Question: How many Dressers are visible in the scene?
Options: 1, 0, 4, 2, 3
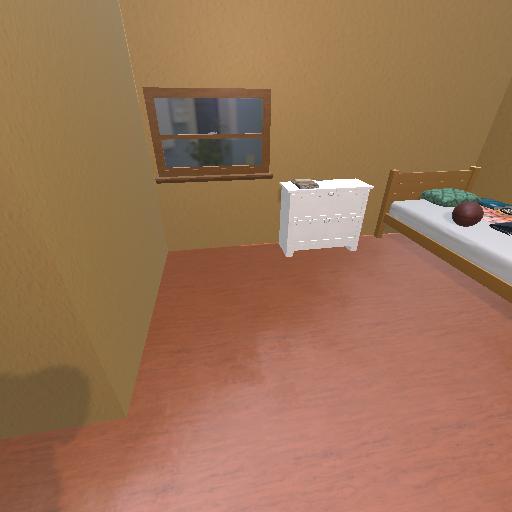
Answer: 1